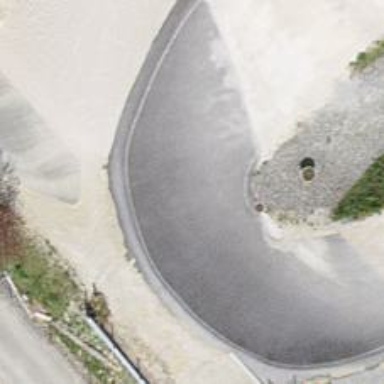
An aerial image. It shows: Unpaved cycleway.